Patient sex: M
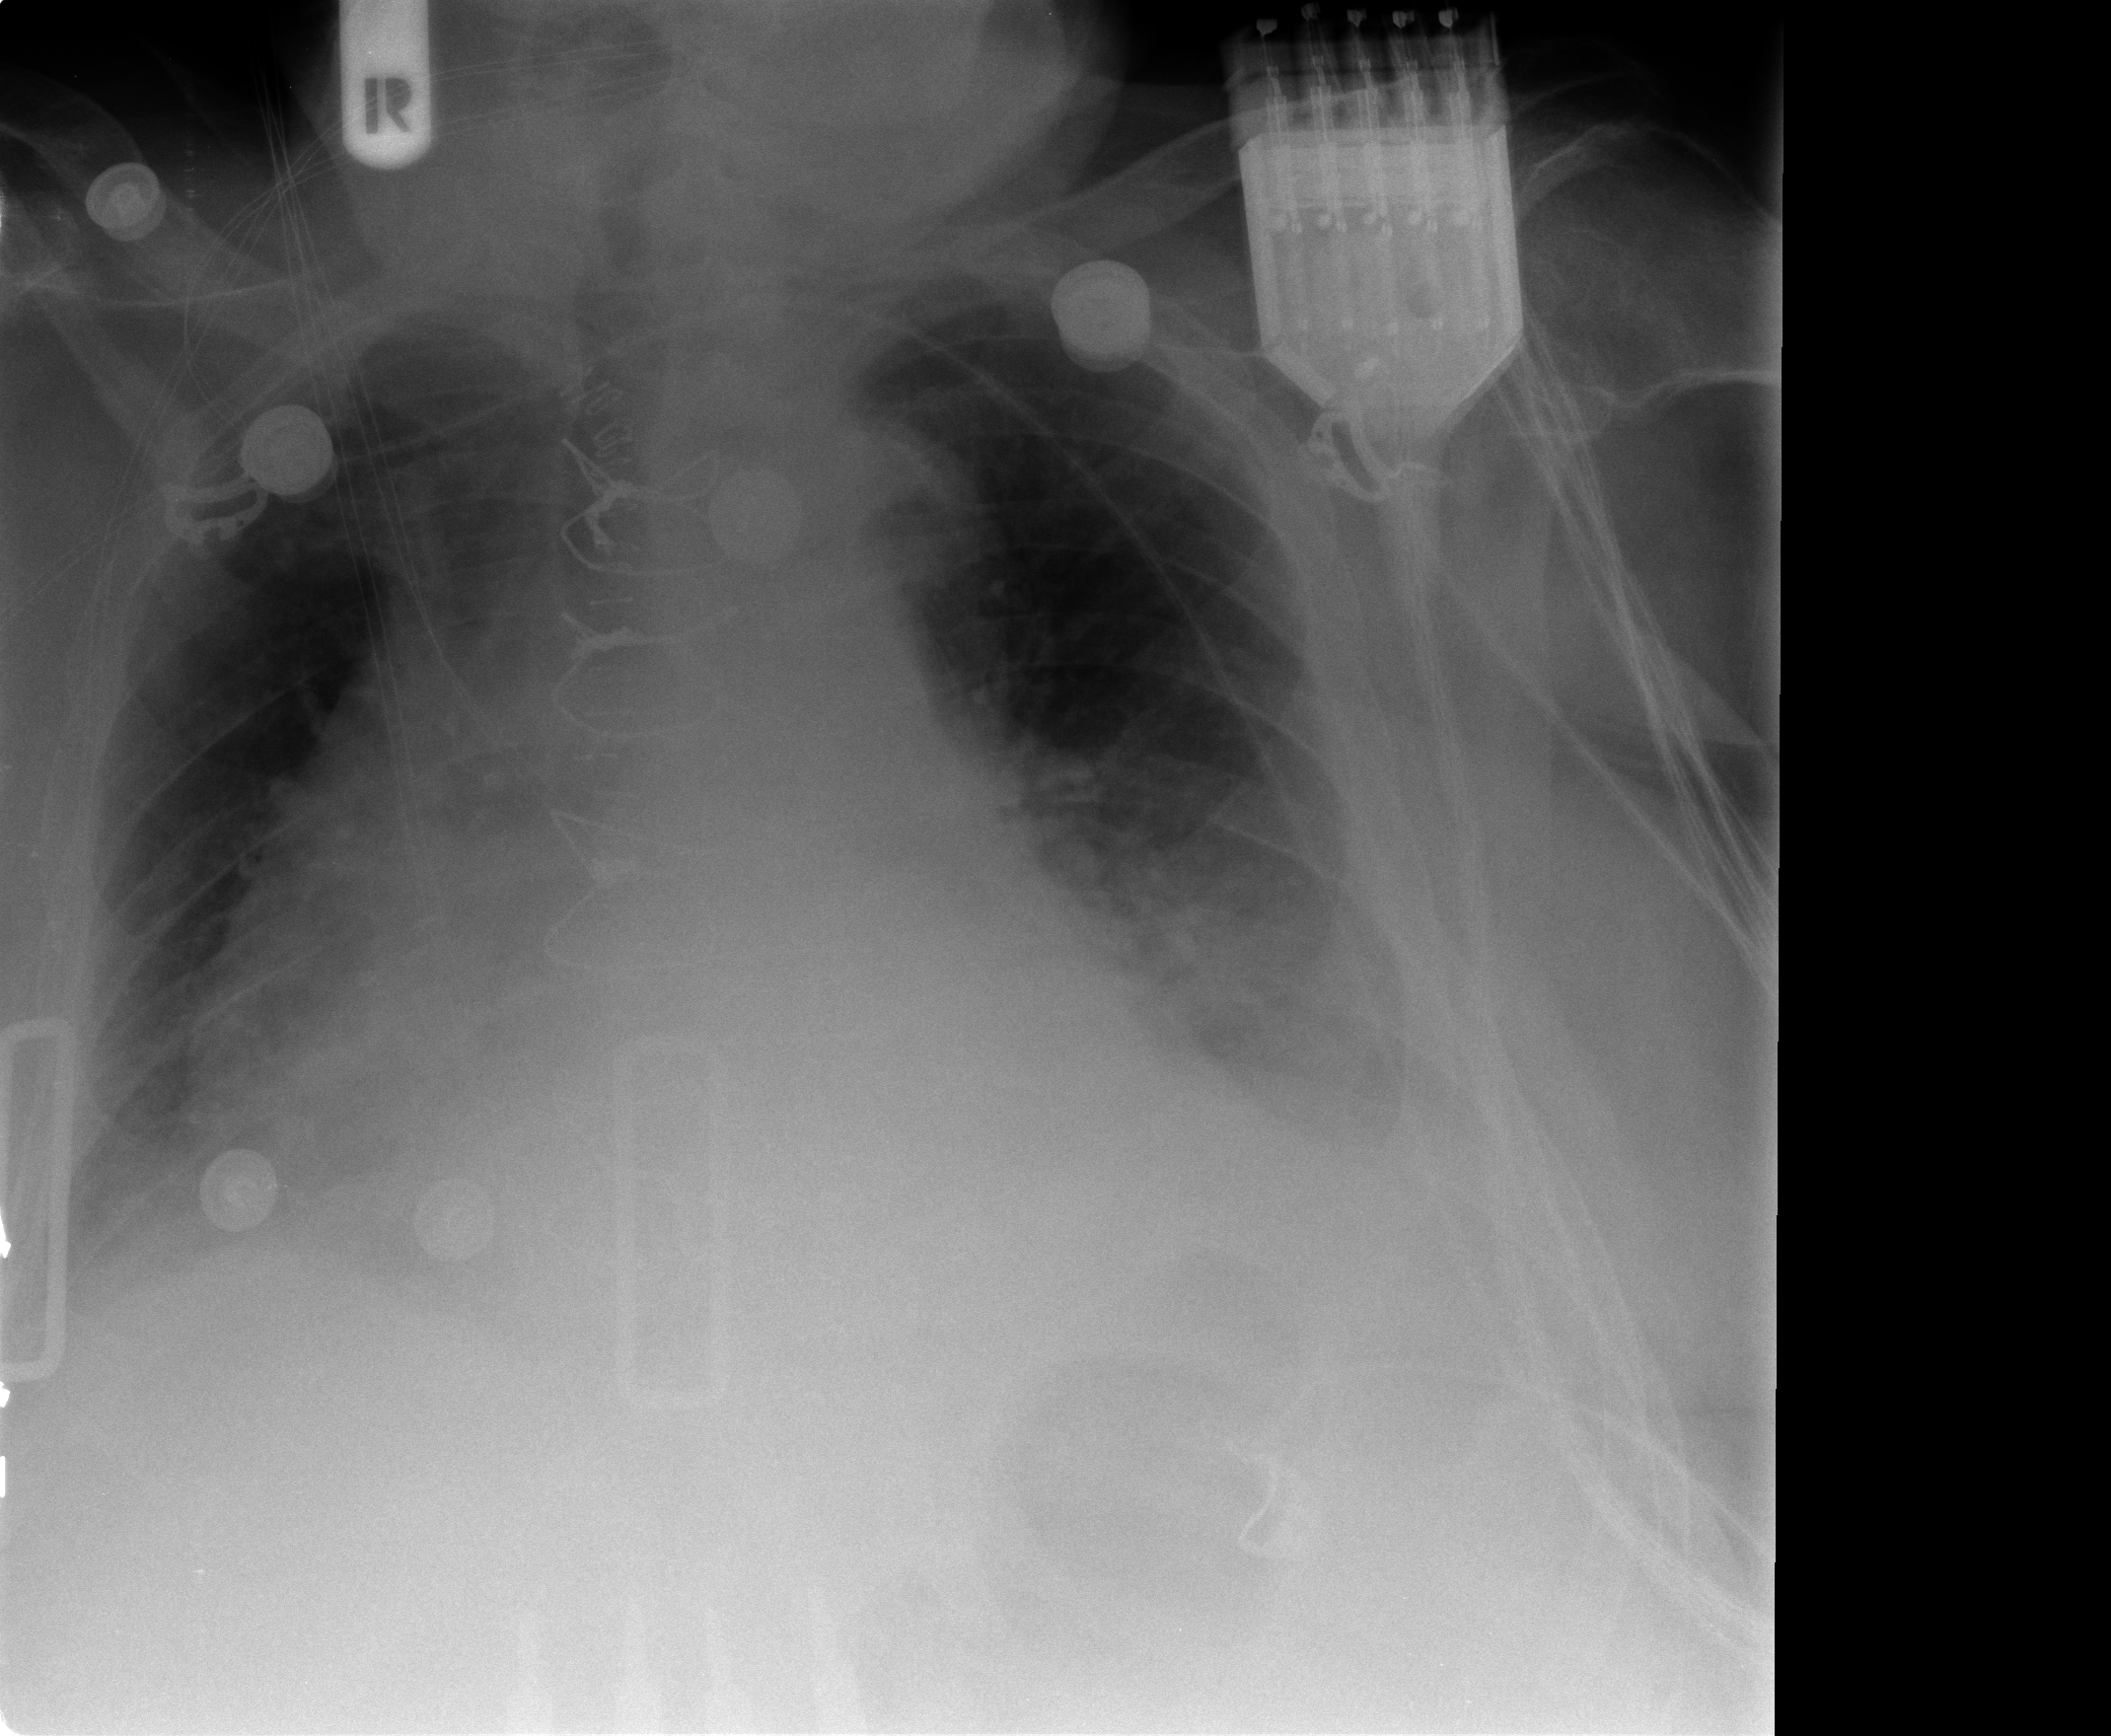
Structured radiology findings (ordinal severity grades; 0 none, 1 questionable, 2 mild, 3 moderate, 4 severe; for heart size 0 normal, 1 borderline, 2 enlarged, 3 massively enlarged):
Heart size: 3
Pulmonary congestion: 2
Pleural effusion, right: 1
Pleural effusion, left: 2
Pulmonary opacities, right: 0
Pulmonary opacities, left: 0
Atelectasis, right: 2
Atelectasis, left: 2